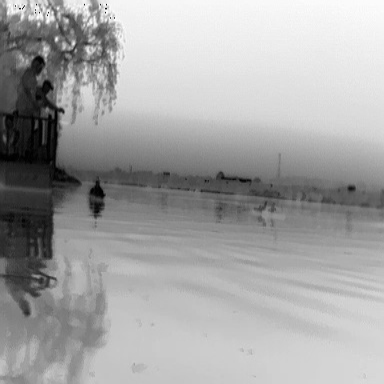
There is a canoe in the infrared image.